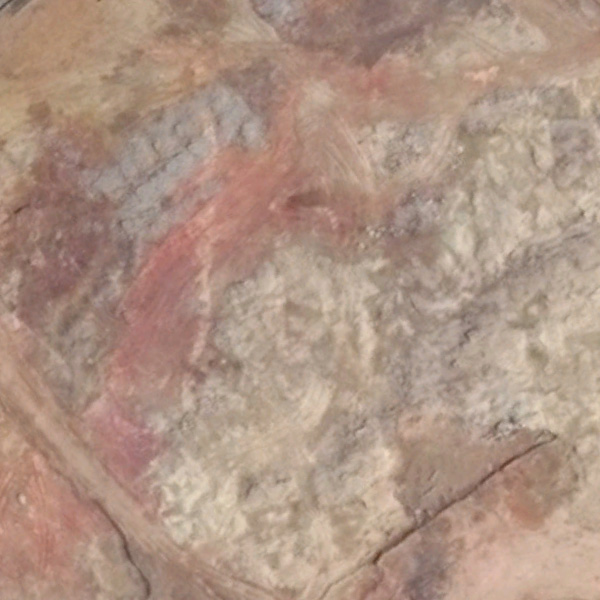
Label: BareLand